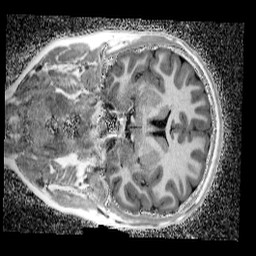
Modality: UNIT1_denoised
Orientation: coronal
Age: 13
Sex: female
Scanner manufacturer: siemens
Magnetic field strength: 3 T
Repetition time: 4 s
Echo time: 0.00299 s